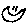
Label: smiley face